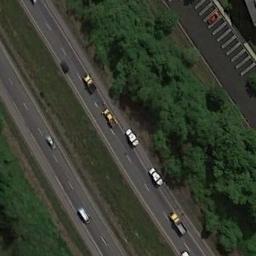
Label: freeway